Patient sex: F
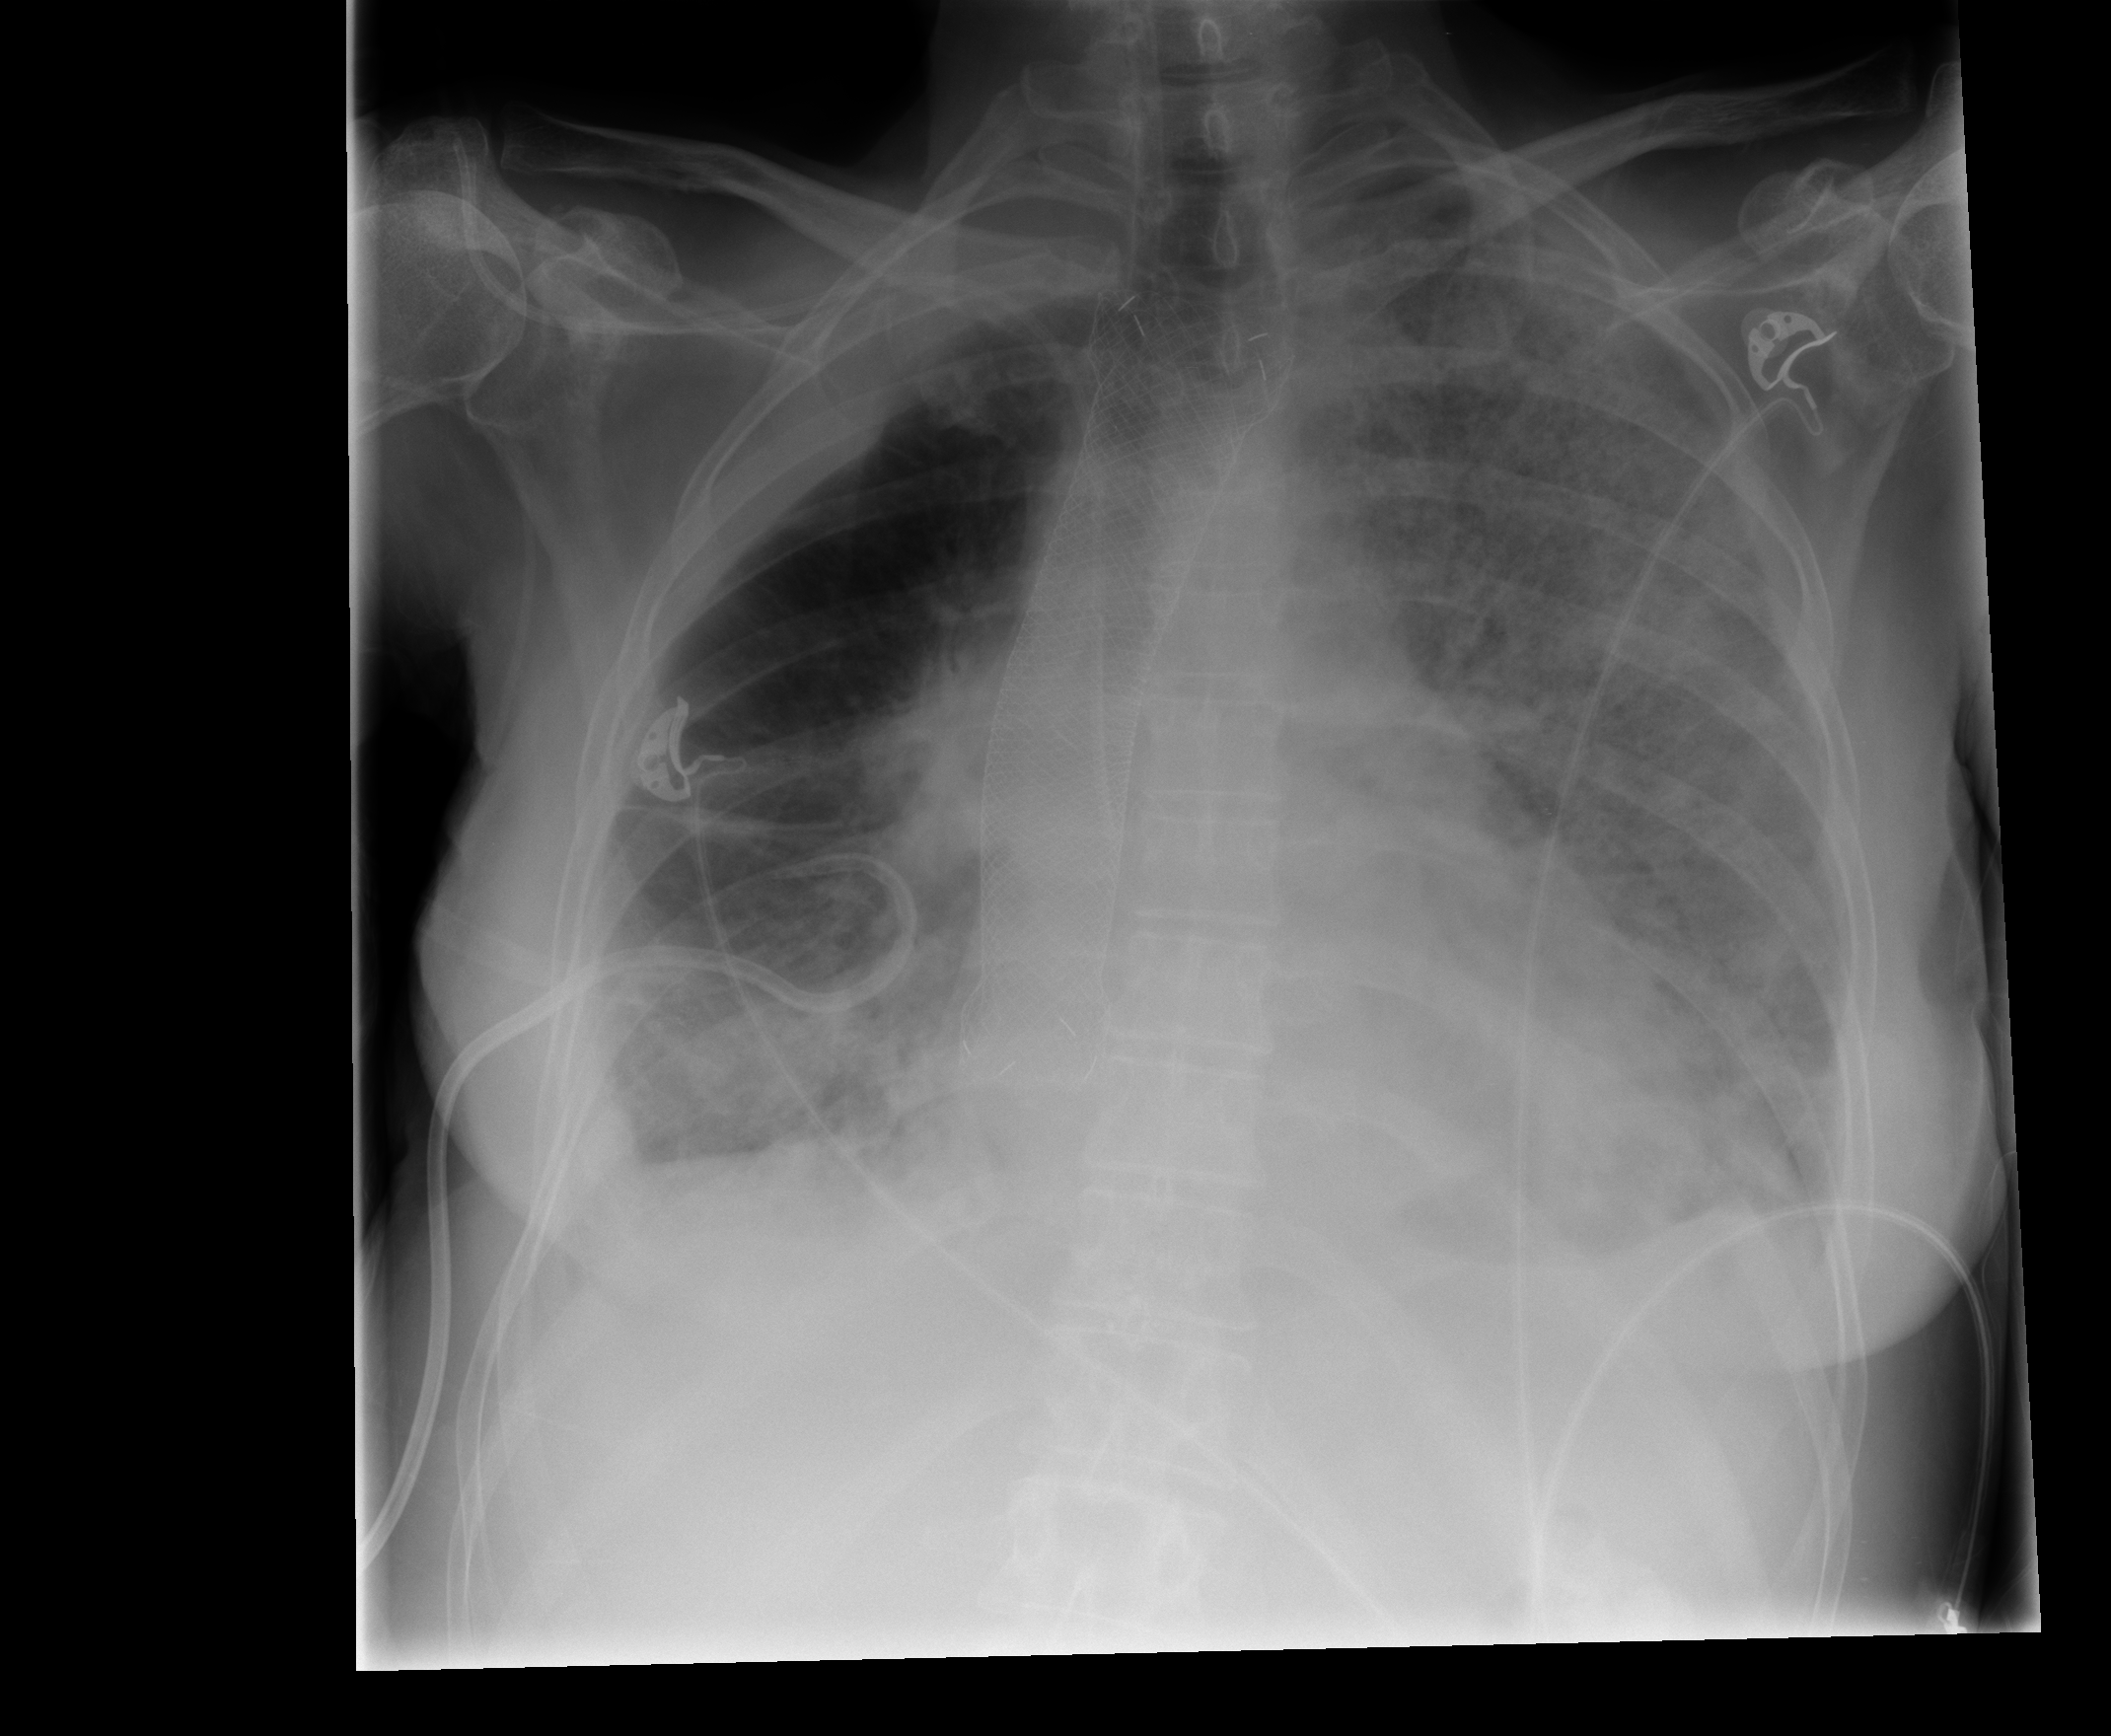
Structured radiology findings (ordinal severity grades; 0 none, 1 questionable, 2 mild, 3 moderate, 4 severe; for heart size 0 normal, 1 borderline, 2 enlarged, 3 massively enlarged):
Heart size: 0
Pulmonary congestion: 3
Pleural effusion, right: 2
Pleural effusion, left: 2
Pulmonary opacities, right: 2
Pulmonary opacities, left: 3
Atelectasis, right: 2
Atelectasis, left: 2